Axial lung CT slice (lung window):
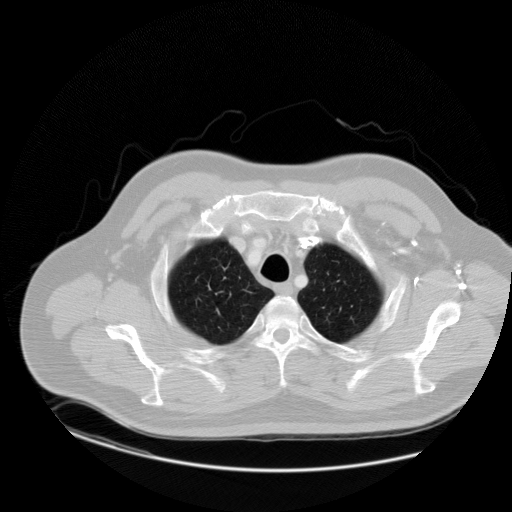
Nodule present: no